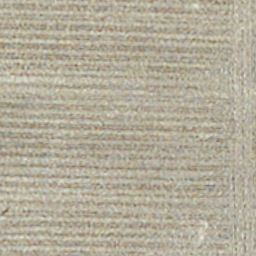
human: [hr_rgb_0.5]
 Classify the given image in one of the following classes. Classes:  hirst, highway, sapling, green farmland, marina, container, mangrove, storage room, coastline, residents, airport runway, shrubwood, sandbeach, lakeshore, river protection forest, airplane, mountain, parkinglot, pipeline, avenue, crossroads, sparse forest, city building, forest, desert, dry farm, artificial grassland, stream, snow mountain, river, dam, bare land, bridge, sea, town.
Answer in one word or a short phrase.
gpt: dry farm